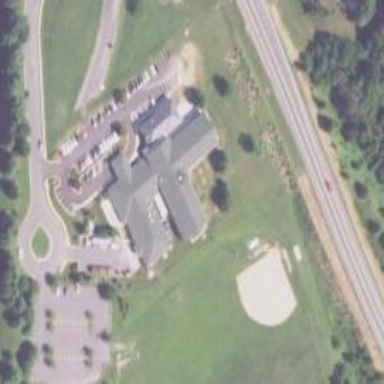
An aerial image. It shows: Residential building serving as nursing home facility.